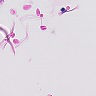
Metastatic tissue present: no